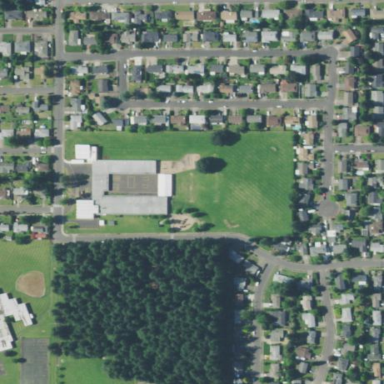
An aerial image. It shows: School.